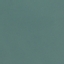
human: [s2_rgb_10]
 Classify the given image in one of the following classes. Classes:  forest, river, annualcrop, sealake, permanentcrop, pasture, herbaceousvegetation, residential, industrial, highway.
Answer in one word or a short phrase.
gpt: SeaLake